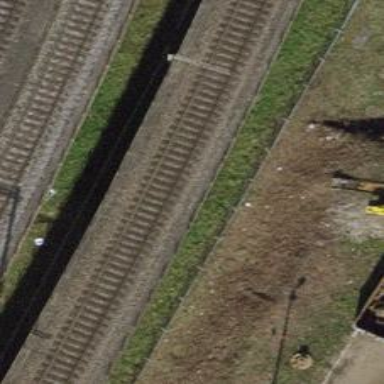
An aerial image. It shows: Railway bridge with electrified contact lines leading to service yard.